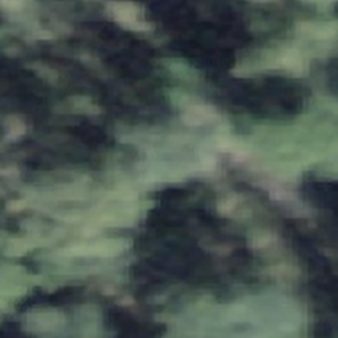
Label: other